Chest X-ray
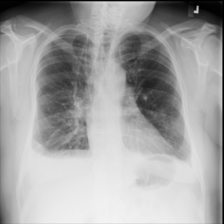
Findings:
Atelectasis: negative
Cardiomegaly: negative
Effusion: positive
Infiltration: negative
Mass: negative
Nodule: negative
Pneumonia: negative
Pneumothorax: negative
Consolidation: negative
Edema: negative
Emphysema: negative
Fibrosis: negative
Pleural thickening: negative
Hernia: negative